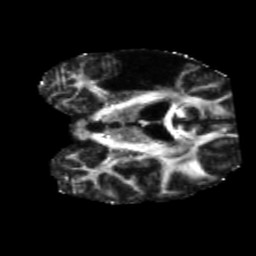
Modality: FA
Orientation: coronal
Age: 66
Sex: male
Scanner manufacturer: siemens
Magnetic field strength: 3 T
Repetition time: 5.47 s
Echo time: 0.0854 s